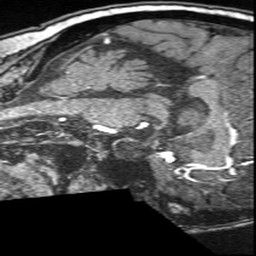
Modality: angio
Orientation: sagittal
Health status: ill
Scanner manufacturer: siemens
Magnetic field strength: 1.5 T
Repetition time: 0.026 s
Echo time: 0.007 s